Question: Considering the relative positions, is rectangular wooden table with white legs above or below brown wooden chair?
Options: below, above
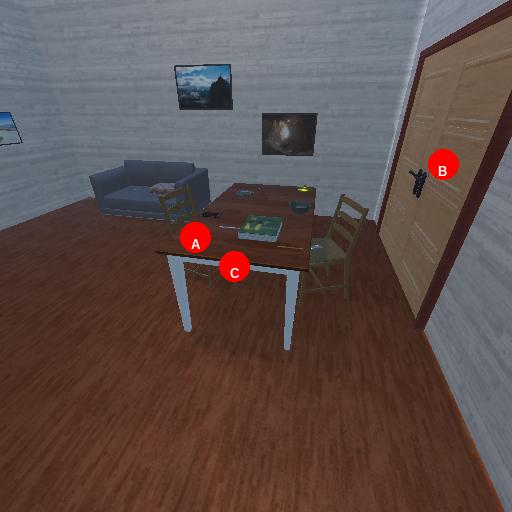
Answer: below